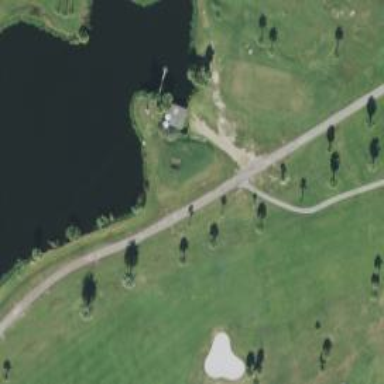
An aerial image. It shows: Path for both roads and golfers.